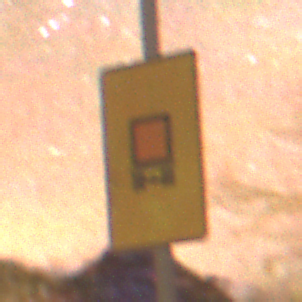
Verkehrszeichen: KennzeichnungspflichtigeFahrzeugeGefaehrlicheGueterOhnePfeilsymbol
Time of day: Night
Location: Outdoor (Nature)
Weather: Clear
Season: NotSpecified
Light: Natural